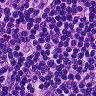
Metastatic tissue present: yes